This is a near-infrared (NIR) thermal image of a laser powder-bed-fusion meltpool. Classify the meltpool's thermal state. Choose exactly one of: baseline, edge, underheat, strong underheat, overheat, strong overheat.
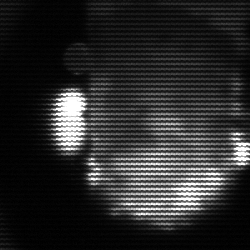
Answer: baseline